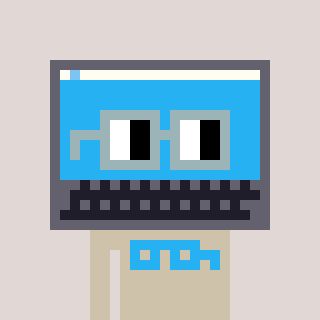
a pixel art character with square dark gray glasses, a laptop-shaped head and a bege-colored body on a warm background